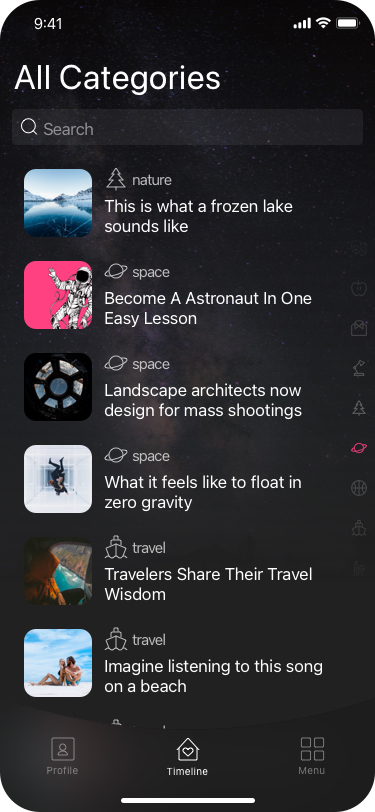
Text in this UI design:
All Categories